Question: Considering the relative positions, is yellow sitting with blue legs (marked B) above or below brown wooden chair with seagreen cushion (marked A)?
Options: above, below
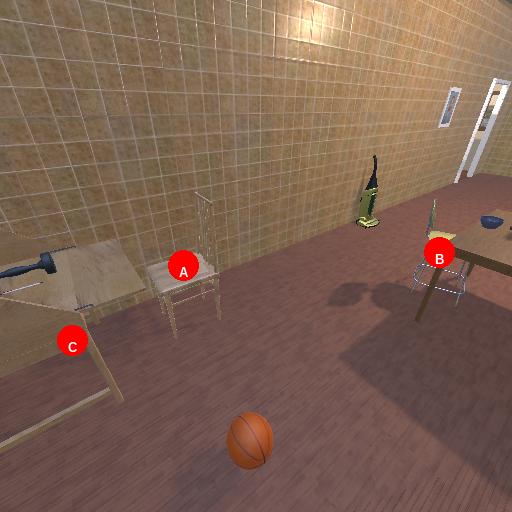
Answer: above